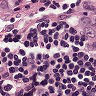
Metastatic tissue present: yes